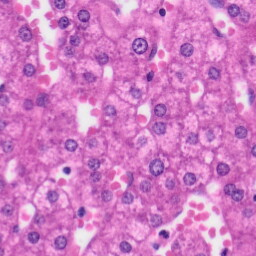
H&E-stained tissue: Liver